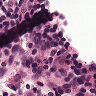
Metastatic tissue present: no